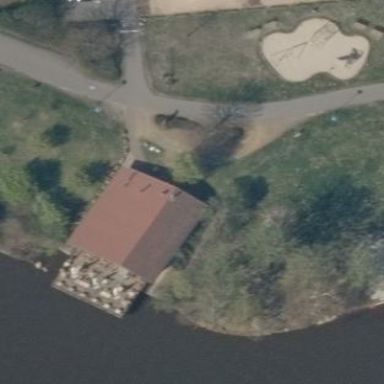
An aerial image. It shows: Cafe building.